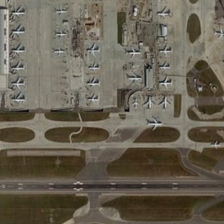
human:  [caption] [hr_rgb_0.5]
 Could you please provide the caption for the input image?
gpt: several airplanes are parked on four tarmacs lying beside airport runways and grassy fields .

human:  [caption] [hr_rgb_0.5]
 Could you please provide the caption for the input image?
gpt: several airplanes are parked on four tarmacs lying beside airport runways and grassy fields .

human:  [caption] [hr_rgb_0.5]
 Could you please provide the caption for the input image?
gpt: transversely flight strip and endways terminal .

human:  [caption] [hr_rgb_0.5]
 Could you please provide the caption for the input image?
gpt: there are three termial buildings sits alongside runways .

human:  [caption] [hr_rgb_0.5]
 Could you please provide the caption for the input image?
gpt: many planes are orderly in an airport with several runways .